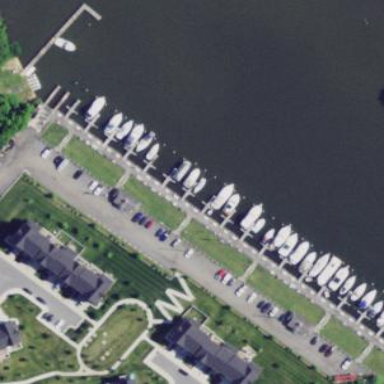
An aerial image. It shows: Marina on leisure land.